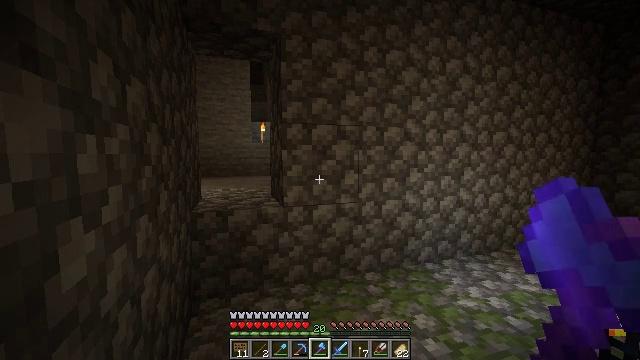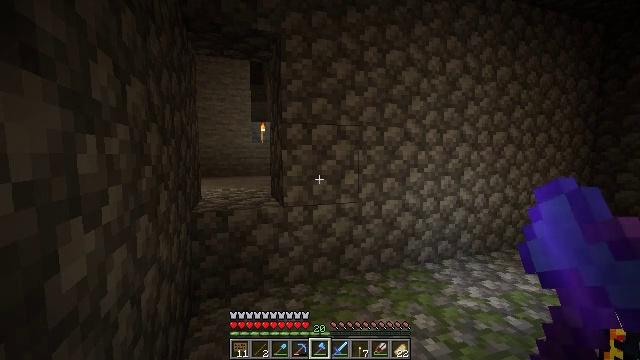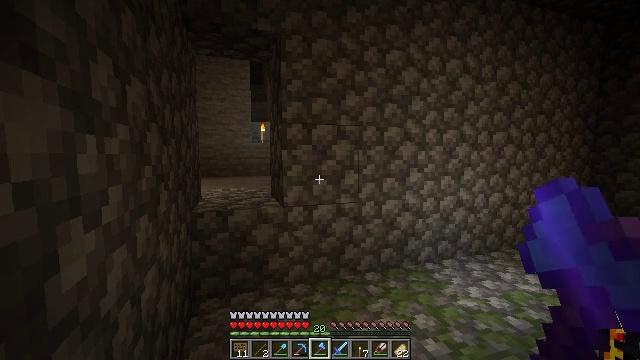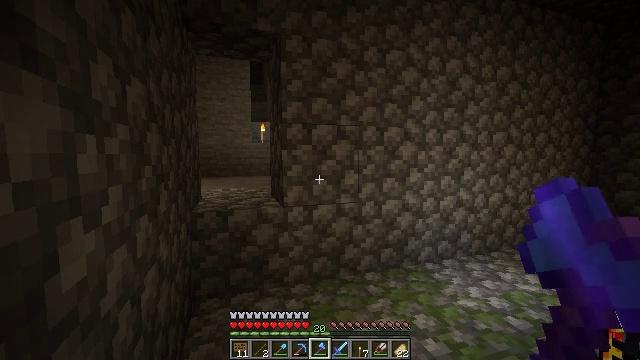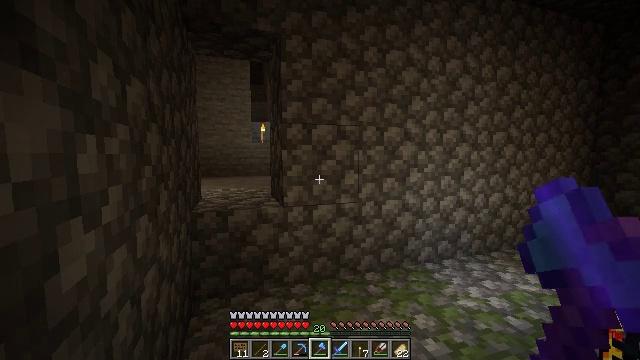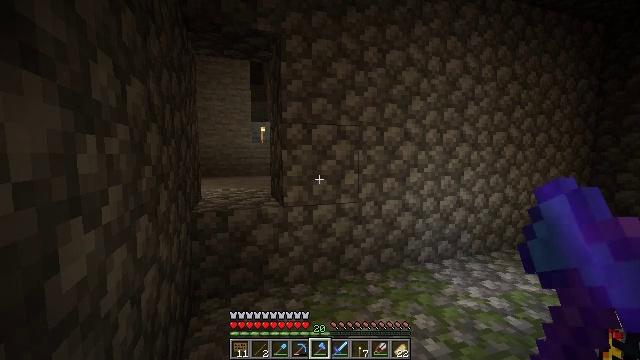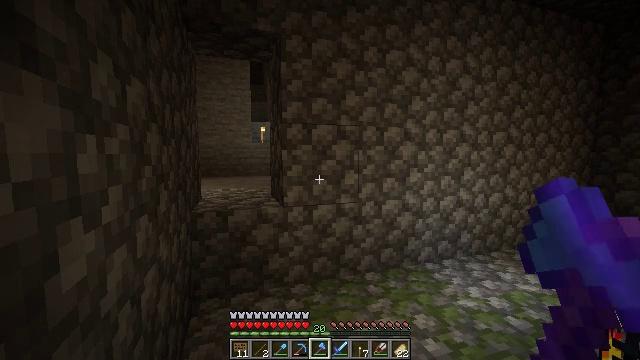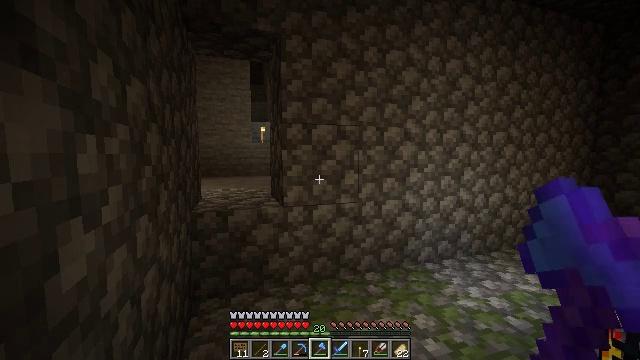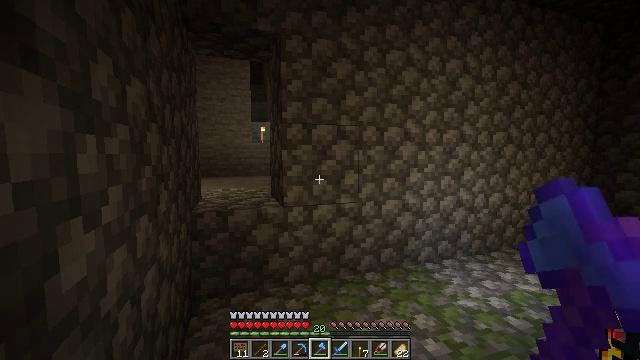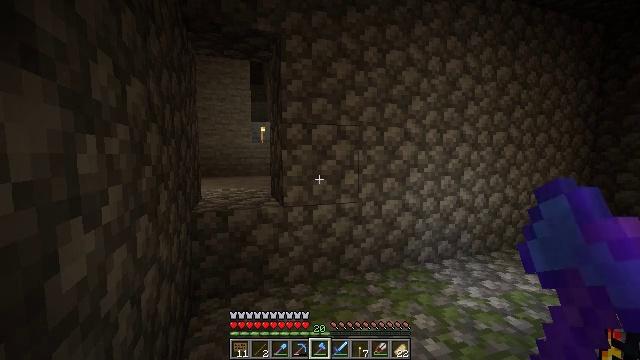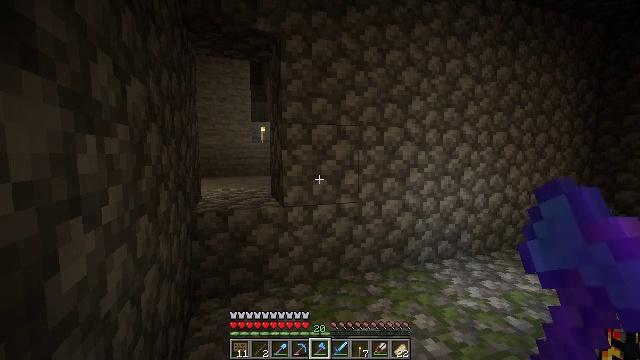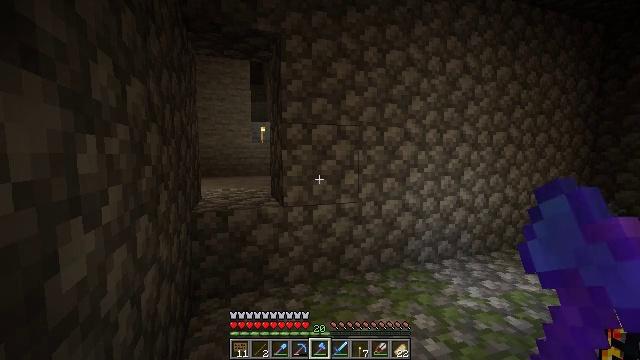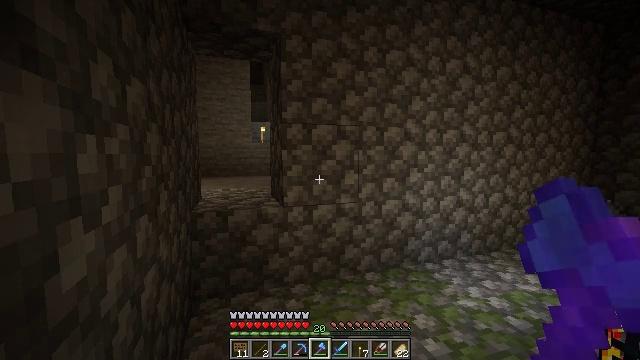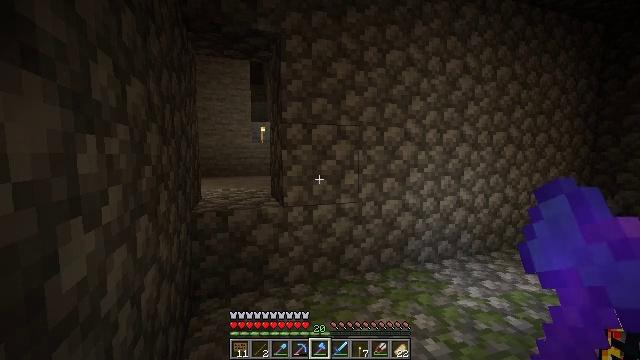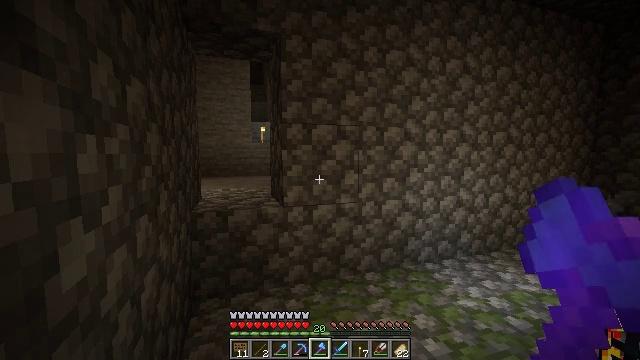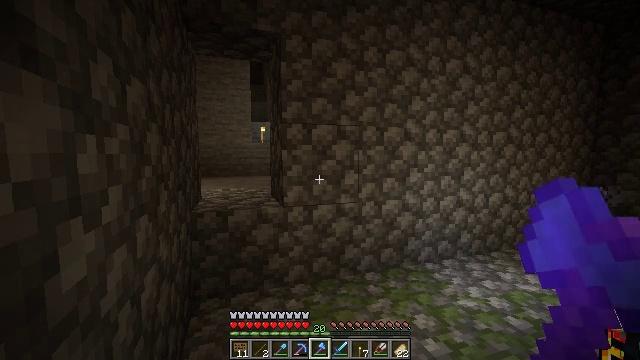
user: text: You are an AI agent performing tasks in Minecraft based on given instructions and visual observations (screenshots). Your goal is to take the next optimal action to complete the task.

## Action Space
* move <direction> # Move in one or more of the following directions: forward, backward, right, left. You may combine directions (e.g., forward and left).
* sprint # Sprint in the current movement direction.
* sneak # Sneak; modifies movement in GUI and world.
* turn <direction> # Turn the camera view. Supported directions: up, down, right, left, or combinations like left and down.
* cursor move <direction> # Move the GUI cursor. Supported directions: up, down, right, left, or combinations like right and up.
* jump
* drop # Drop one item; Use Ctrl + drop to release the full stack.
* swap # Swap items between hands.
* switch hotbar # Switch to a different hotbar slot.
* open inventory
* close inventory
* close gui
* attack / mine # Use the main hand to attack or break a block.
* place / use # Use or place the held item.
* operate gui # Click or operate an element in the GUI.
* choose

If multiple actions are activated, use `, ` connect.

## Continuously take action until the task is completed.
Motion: motion action
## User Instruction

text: Retrieve the torch.
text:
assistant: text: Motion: no_op
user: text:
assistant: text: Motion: no_op
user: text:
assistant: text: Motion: no_op
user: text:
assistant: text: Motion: no_op
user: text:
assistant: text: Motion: no_op
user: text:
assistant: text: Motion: no_op
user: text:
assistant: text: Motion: no_op
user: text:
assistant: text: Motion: no_op
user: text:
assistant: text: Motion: no_op
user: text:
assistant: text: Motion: no_op
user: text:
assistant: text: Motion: no_op
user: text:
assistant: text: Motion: no_op
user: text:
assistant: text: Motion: no_op
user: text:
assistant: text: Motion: no_op
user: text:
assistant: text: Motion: no_op
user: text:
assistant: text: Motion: no_op
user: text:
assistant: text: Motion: no_op
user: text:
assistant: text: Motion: no_op
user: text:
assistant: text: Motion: no_op
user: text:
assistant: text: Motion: no_op
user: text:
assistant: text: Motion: no_op
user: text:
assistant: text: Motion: no_op
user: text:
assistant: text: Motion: no_op
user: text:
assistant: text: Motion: no_op
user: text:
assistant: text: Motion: no_op
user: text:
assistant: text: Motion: no_op
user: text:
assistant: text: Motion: no_op
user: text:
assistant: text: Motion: no_op
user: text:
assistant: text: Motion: no_op
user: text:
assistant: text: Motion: no_op